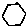
Label: hexagon